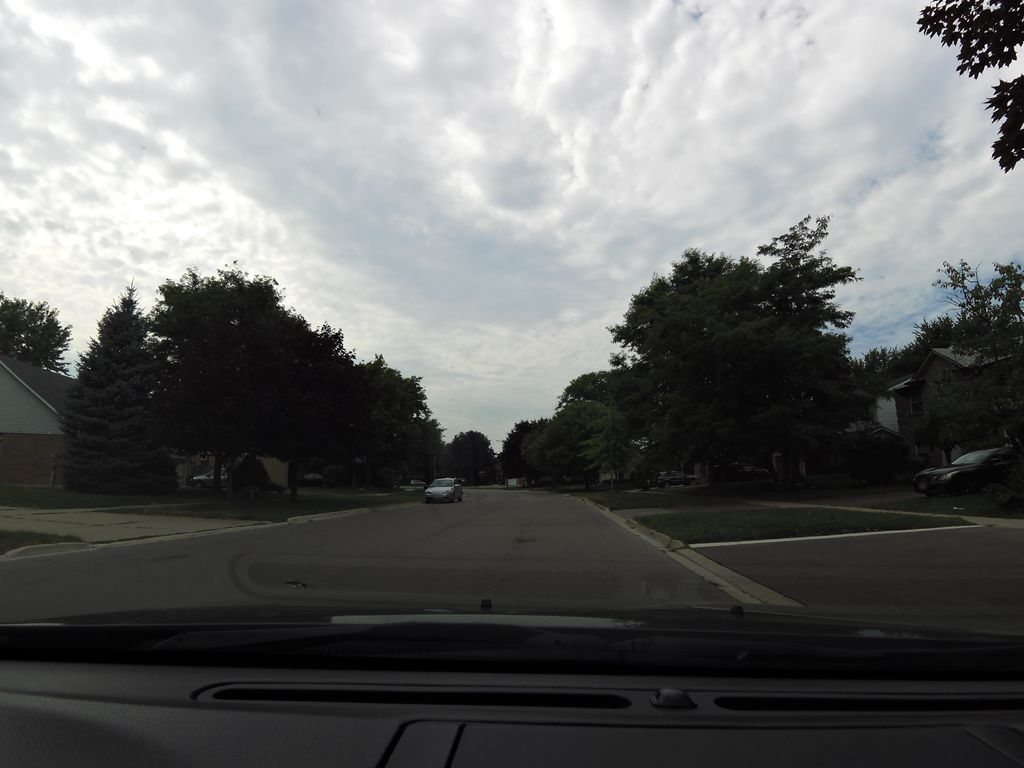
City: hamilton